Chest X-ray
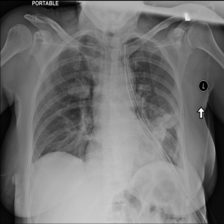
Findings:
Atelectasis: negative
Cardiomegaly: negative
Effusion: negative
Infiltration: negative
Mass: negative
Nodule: negative
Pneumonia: negative
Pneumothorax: negative
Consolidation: negative
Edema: negative
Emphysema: negative
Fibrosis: negative
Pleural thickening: negative
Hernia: negative